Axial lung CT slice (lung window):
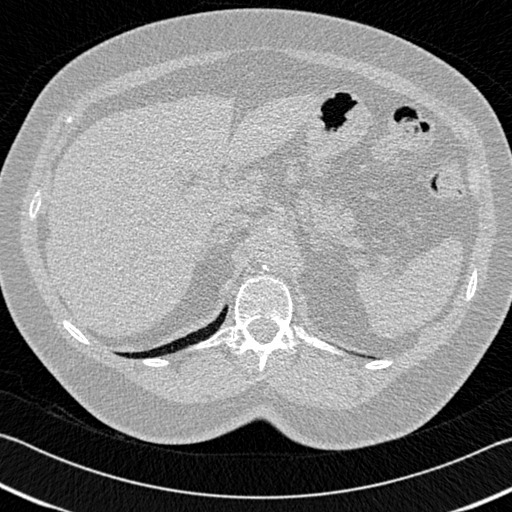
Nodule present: no